Chest X-ray:
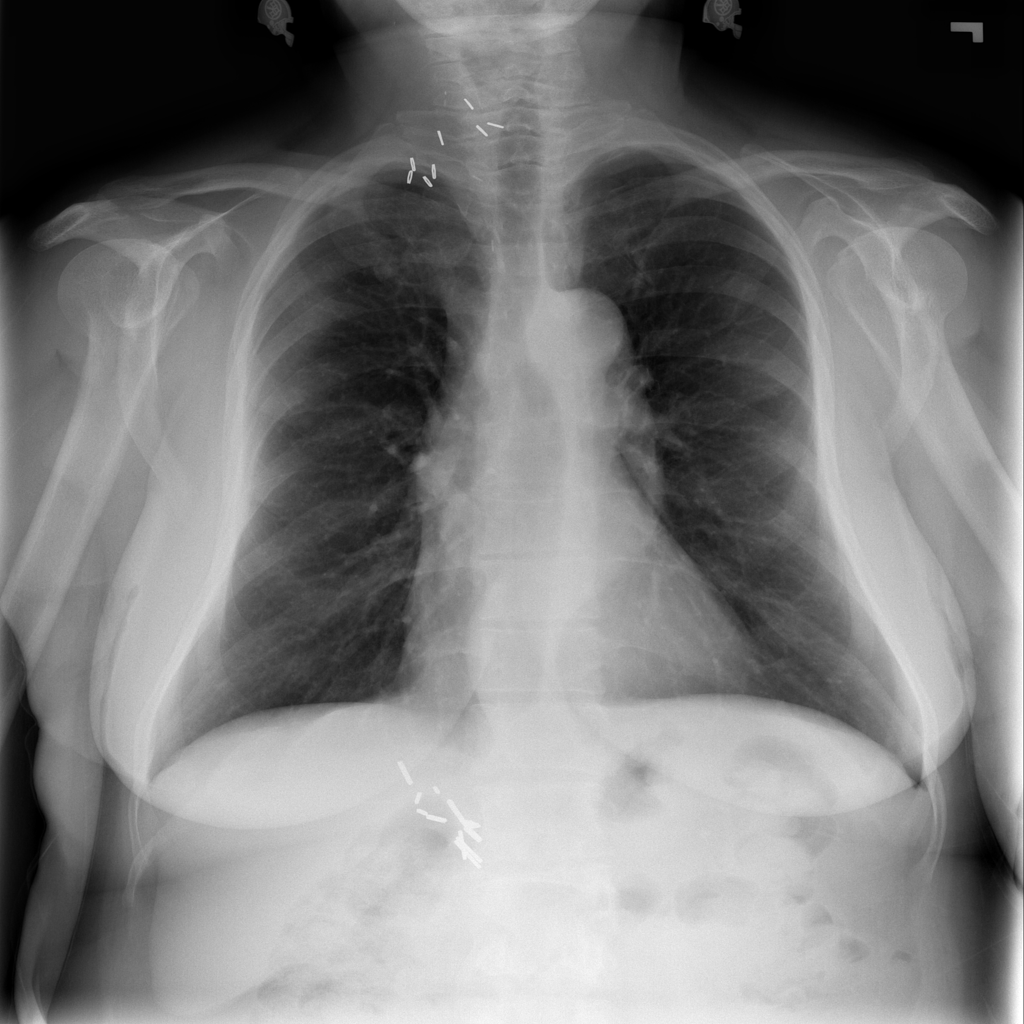
No abnormal finding: yes